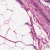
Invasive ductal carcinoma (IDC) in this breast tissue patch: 0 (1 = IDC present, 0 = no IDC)